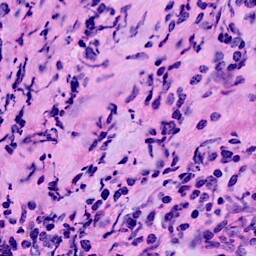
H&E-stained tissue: Breast